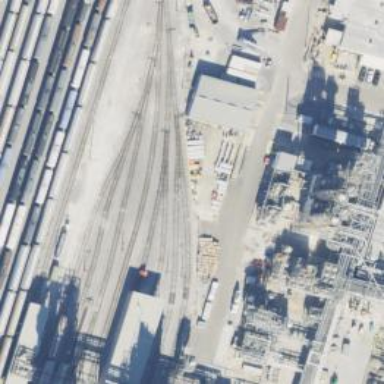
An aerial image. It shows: Rail spur service.